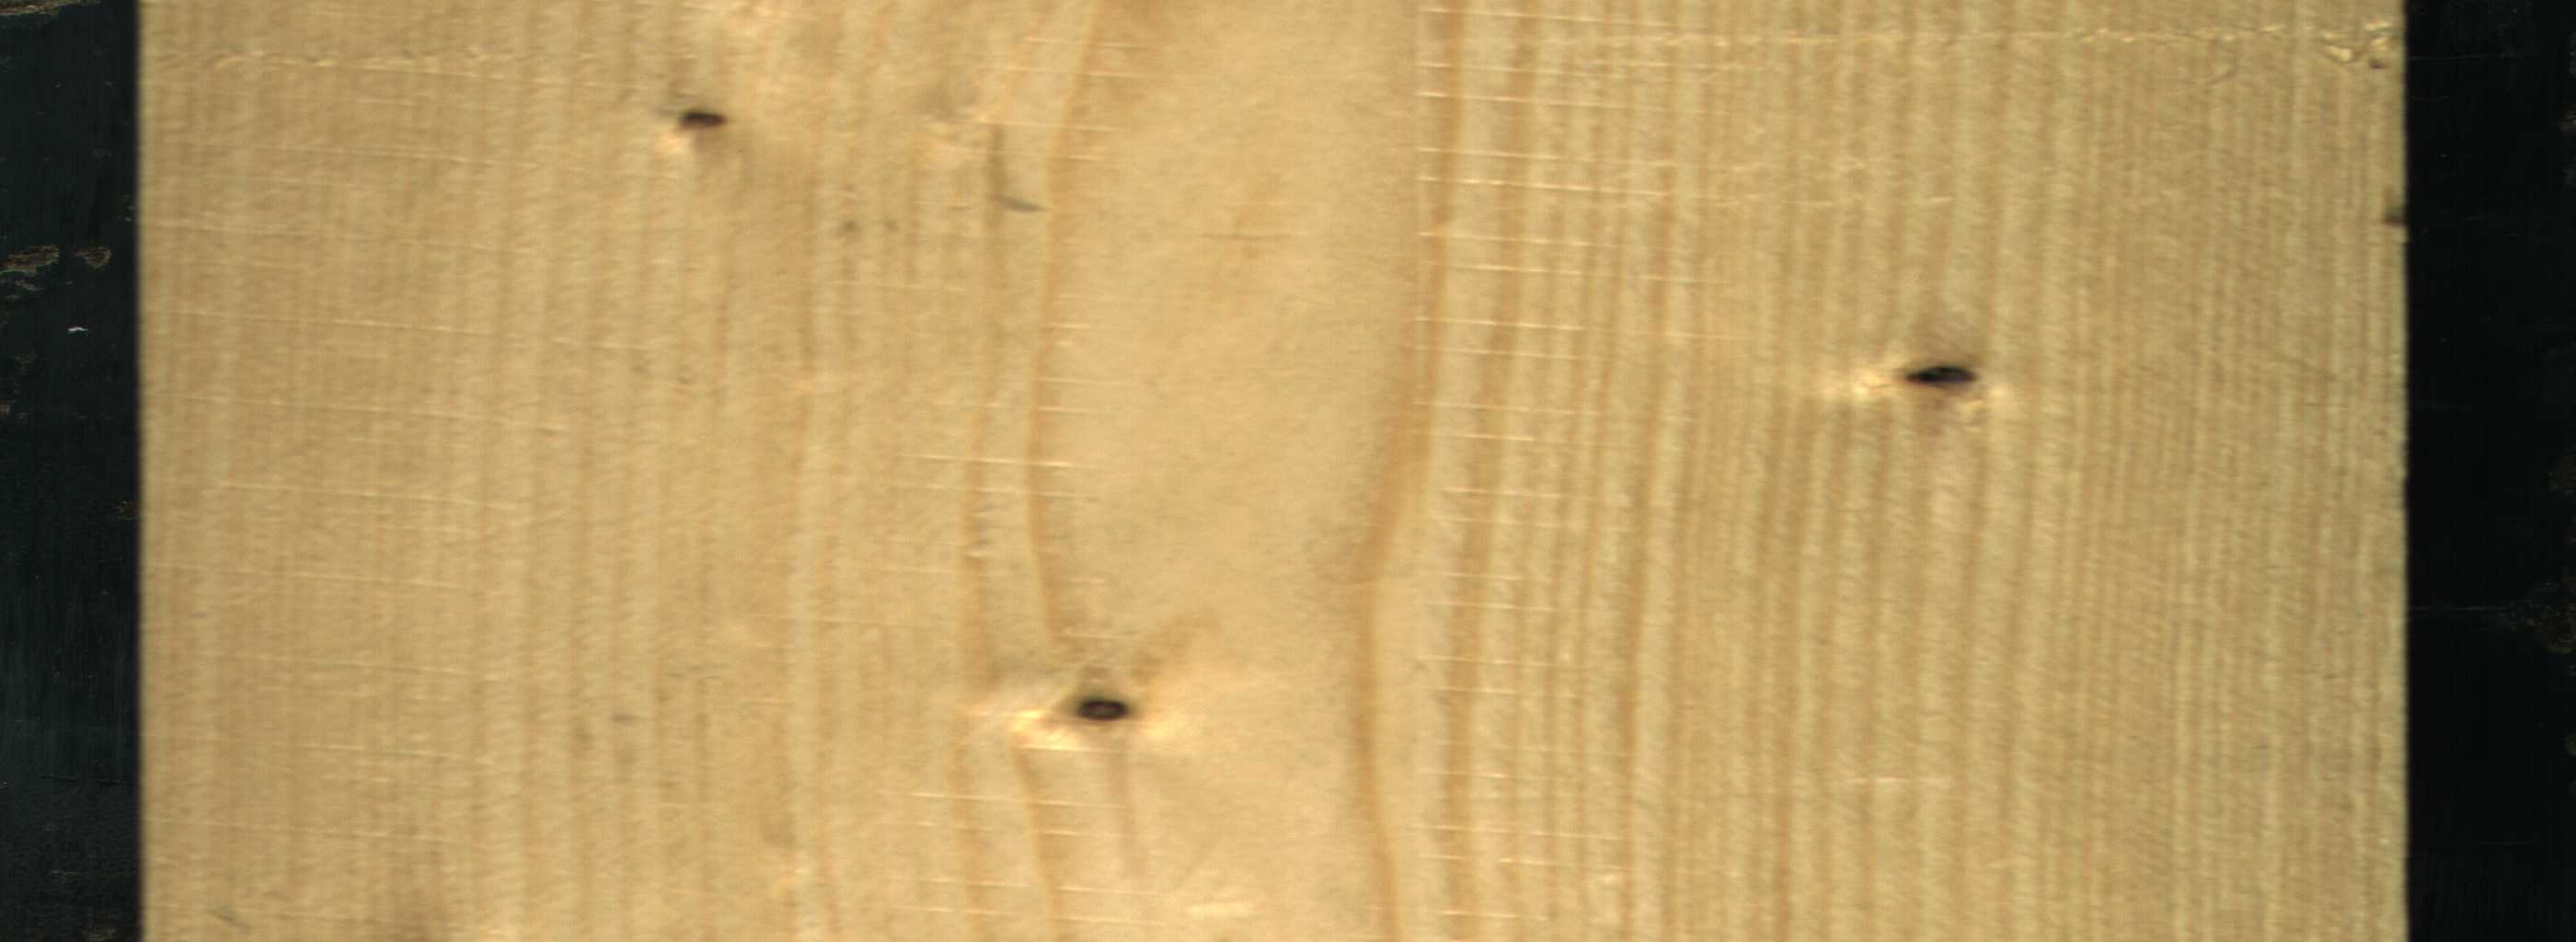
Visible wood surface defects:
Dead_Knot
Dead_Knot
Live_Knot